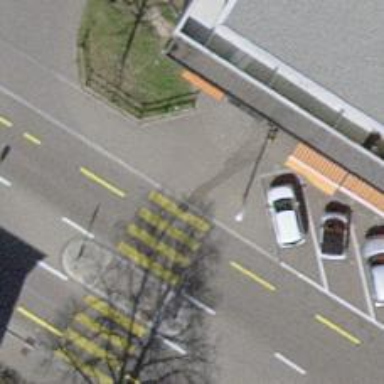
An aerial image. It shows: Road crossing with traffic signals.